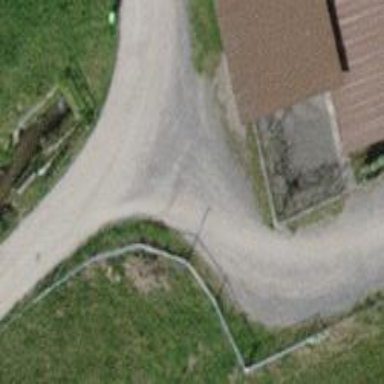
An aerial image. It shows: Track with fine gravel surface. The track type is grade 2.